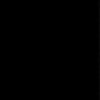
Label: dusty